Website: macys
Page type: customer-info-address
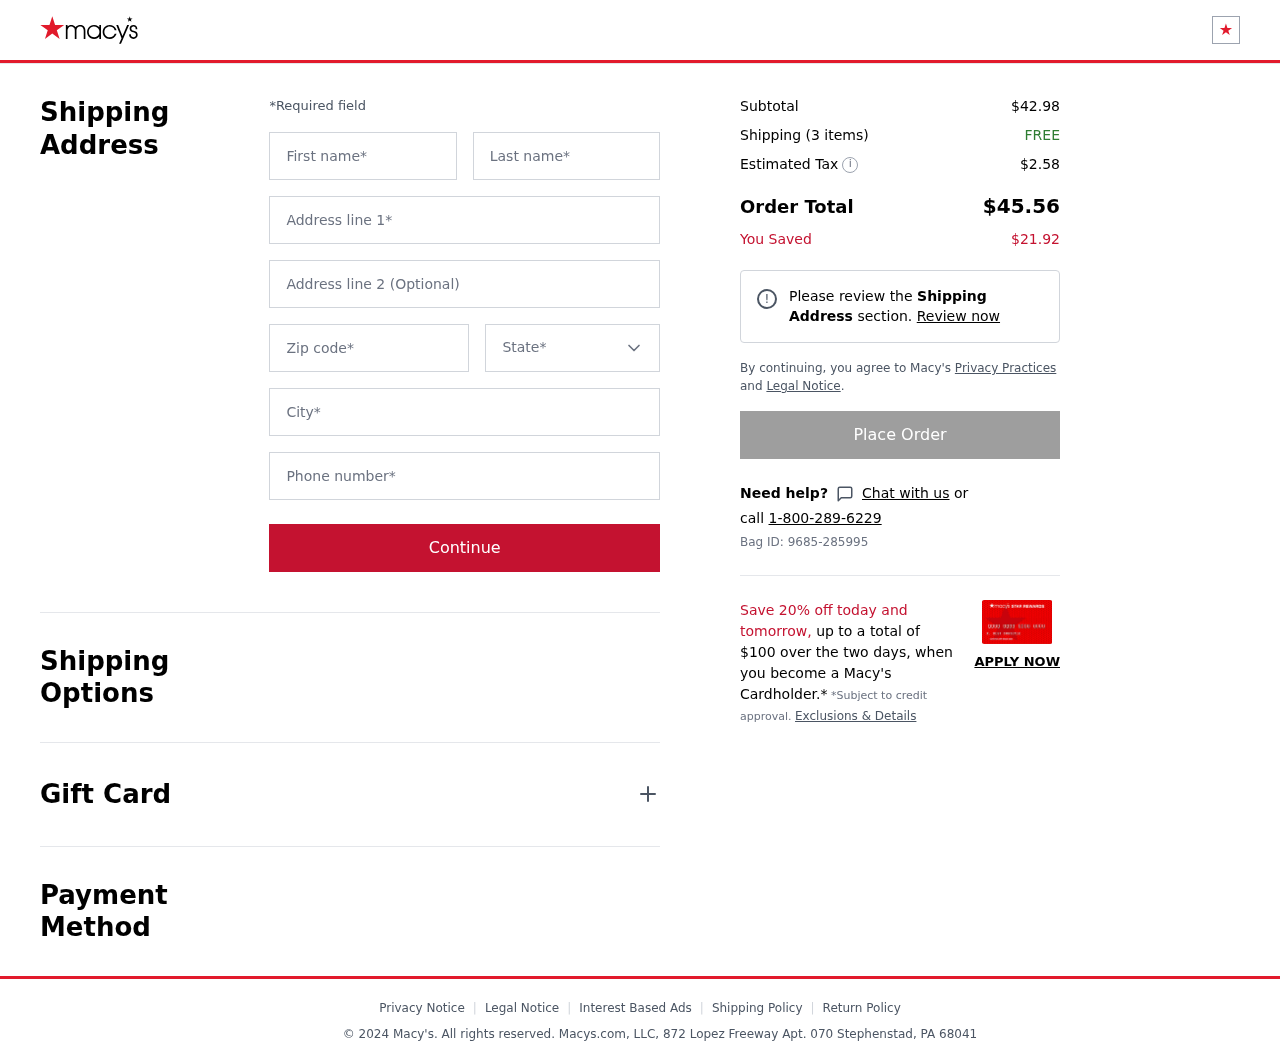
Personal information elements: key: PII_CITY
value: Stephenstad
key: PII_FIRSTNAME
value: Matthew
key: PII_LASTNAME
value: Reed
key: PII_PHONE
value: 5389823979
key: PII_POSTCODE
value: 68041
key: PII_STATE
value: Pennsylvania
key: PII_STREET
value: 872 Lopez Freeway Apt. 070
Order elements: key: ORDER_SUBTOTAL
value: $42.98
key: ORDER_NUM_ITEMS
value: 3
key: ORDER_SHIPPING_COST
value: FREE
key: ORDER_TAX
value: $2.58
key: ORDER_TOTAL
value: $45.56
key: ORDER_SAVINGS
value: $21.92
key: ORDER_BAG_ID
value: Bag ID: 9685-285995